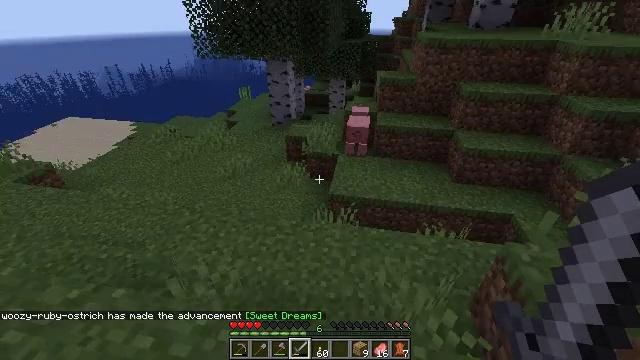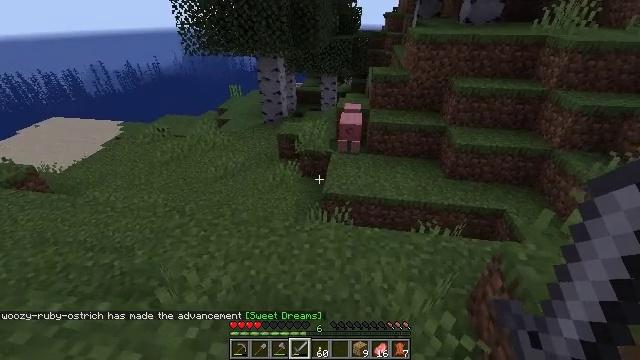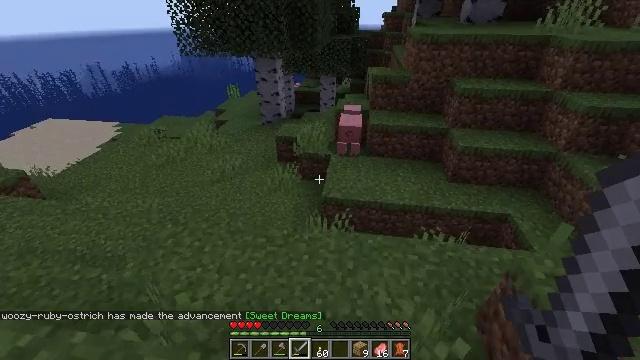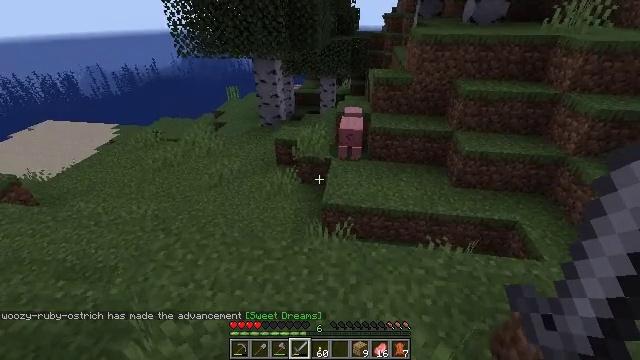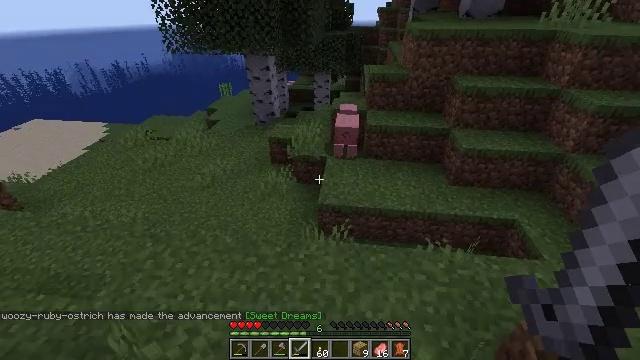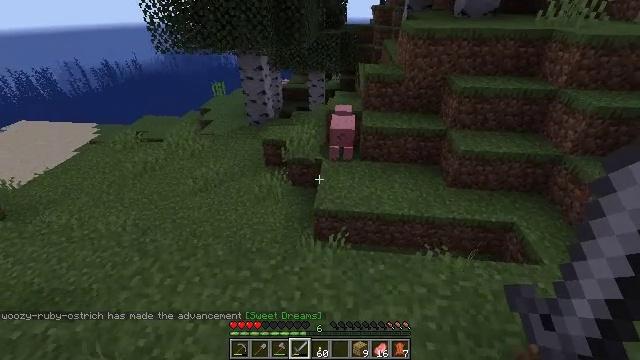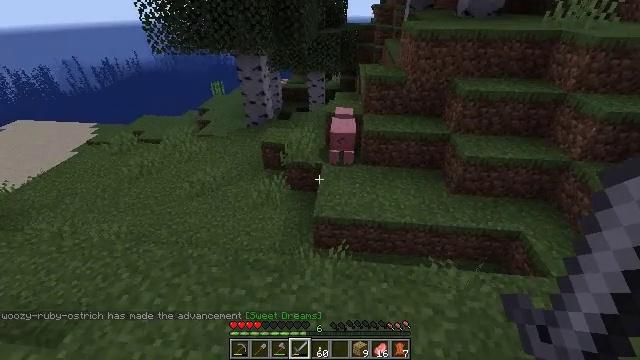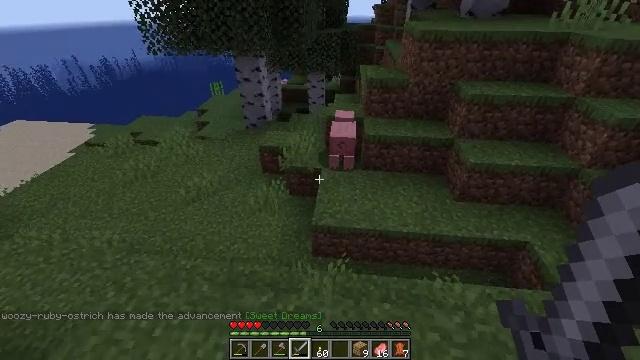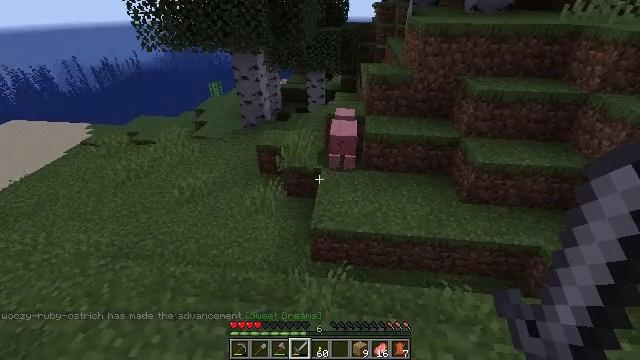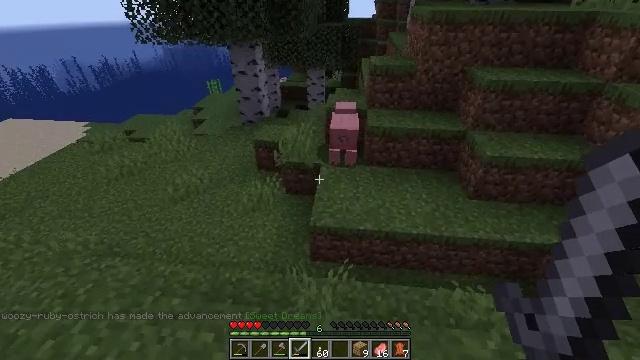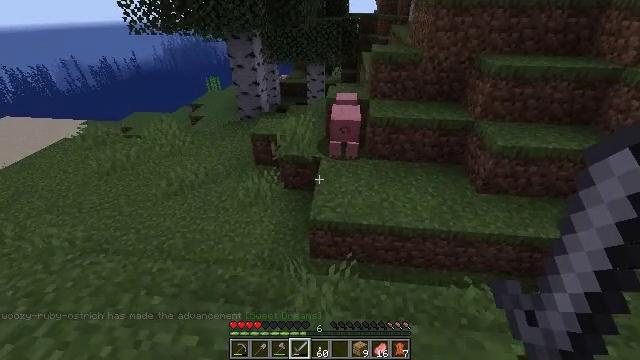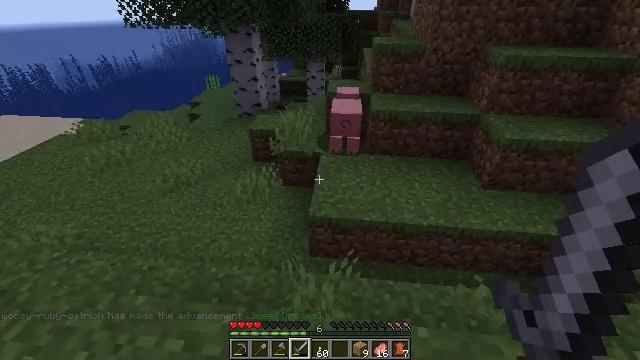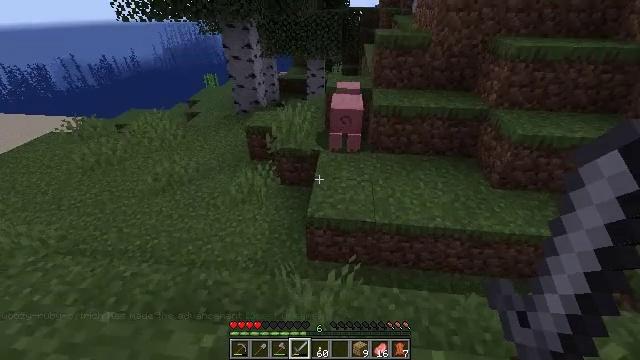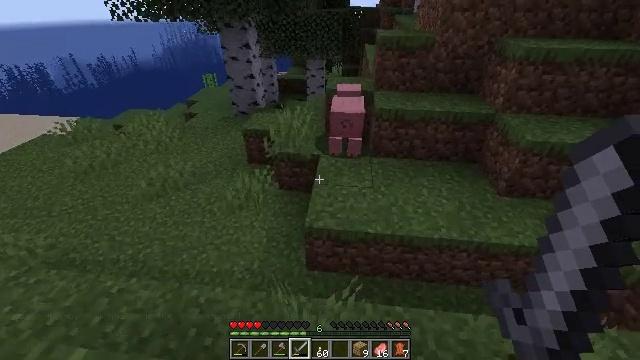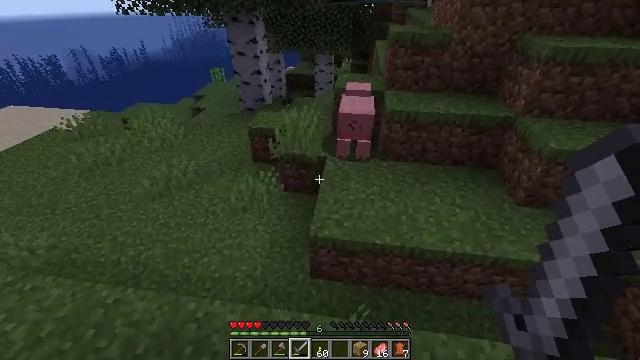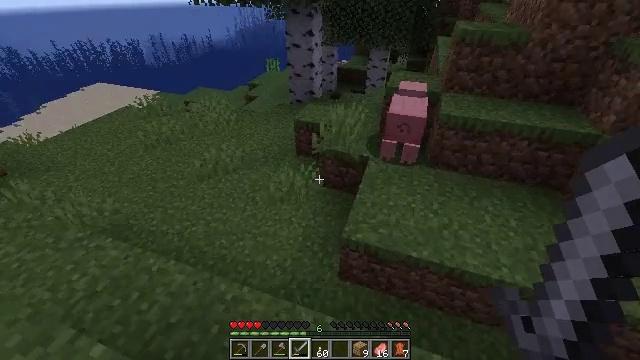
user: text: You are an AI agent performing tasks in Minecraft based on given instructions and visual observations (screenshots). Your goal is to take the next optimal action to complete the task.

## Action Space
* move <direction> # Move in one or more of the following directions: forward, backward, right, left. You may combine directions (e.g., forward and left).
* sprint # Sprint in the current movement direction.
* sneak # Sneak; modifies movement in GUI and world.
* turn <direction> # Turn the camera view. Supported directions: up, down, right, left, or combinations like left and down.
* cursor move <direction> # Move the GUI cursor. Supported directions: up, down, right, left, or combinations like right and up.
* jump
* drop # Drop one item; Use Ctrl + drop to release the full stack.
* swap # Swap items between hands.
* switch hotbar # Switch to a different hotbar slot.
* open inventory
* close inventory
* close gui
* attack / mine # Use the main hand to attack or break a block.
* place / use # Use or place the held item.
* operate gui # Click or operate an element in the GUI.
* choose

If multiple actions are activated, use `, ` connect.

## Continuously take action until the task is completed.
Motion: motion action
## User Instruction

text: Break the white bed to relocate it.
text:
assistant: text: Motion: move forward, turn right
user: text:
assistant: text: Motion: move forward
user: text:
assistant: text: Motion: move forward
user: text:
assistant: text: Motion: move forward, turn right
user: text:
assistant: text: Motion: move forward, turn right
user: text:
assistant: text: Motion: move forward
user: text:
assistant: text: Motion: move forward
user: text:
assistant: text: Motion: move forward
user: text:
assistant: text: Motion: move forward
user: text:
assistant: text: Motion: move forward
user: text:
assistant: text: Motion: move forward
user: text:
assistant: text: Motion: move forward
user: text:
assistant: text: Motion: move forward
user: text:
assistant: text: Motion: turn left and down
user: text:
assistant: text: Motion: turn left and down
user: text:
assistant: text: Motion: turn left and up
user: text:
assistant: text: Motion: turn left and up
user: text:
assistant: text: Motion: move forward and move left, turn left and up
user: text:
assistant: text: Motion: move forward and move left, turn left and up
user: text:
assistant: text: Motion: move forward and move left, turn left and up
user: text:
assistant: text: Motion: move forward and move left, turn left and up
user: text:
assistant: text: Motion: move forward and move left
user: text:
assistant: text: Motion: move forward and move left
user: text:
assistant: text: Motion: move forward, jump
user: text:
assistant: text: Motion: move forward, jump
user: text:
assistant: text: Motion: move forward, jump
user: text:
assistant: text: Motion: move forward, turn left, jump
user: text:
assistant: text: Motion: move forward, turn left
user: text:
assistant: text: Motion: move forward, turn left and down
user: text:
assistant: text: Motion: move forward, turn left